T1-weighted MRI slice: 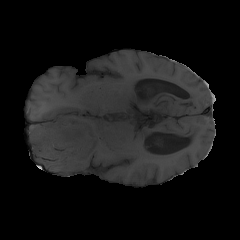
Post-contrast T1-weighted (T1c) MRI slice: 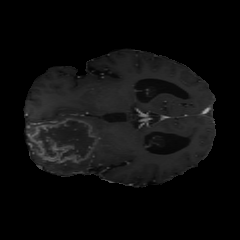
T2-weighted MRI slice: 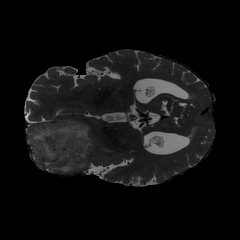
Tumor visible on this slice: yes